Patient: sex M, age 51
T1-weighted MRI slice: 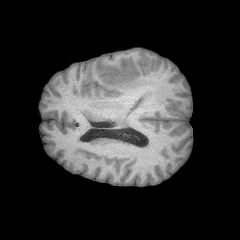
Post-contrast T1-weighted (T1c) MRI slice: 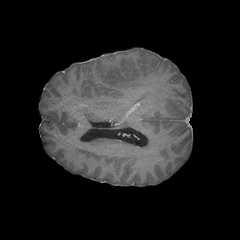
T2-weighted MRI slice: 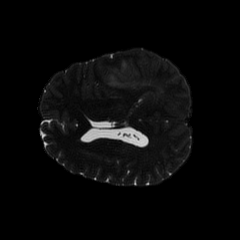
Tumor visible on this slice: yes
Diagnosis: Astrocytoma, IDH-mutant
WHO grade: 4